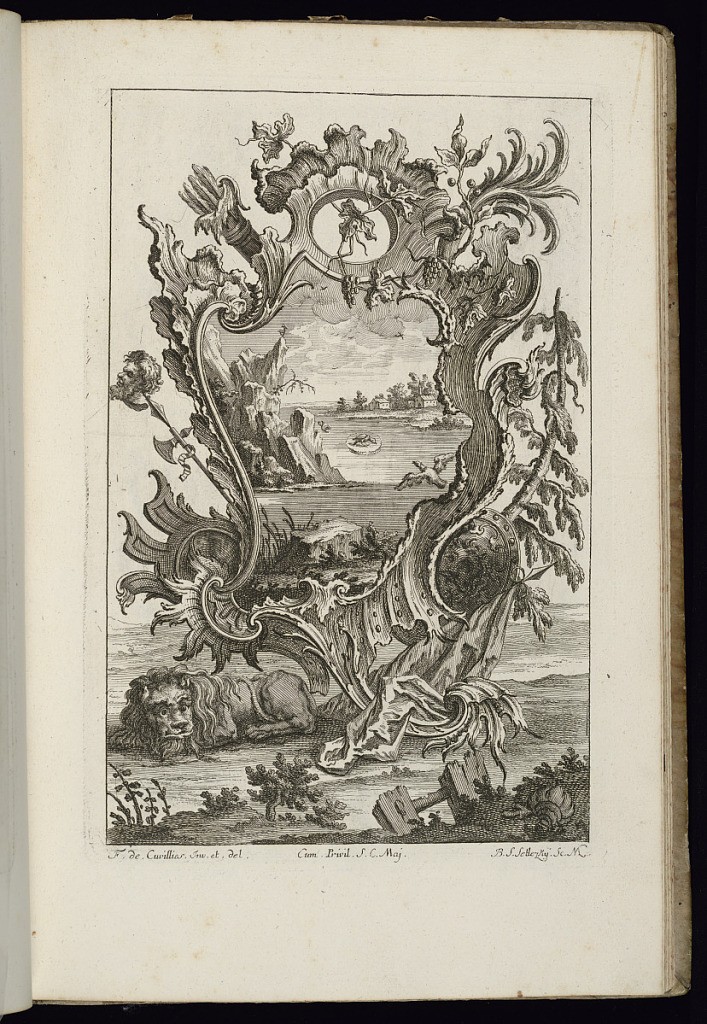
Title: Cartouche with Quiver and Lion
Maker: François de Cuvilliés the Elder, Belgian, 1695 - 1768
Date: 1738
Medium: Etching and engraving on paper
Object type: Bound print
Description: Asymmetrical upright rocaille cartouche topped with a quiver, a lion at lower left. Armorial trophies and vegetation decorate the sides of the ornamental frame. Within cartouche, seascape scene with rocky islands; buildings visible on the shore.